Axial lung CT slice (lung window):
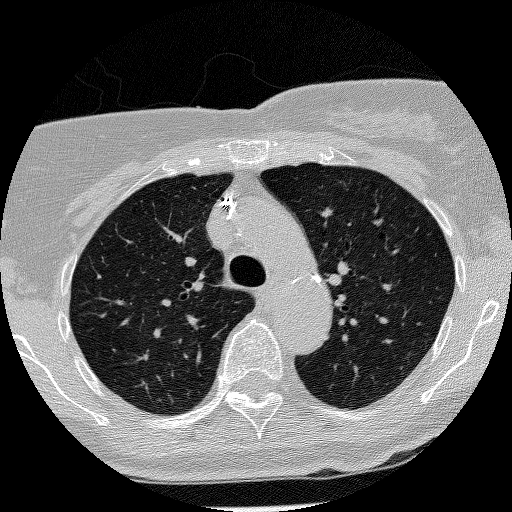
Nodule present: no